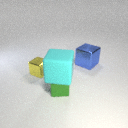
small yellow metal cube to the left of large blue metal cube